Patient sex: M
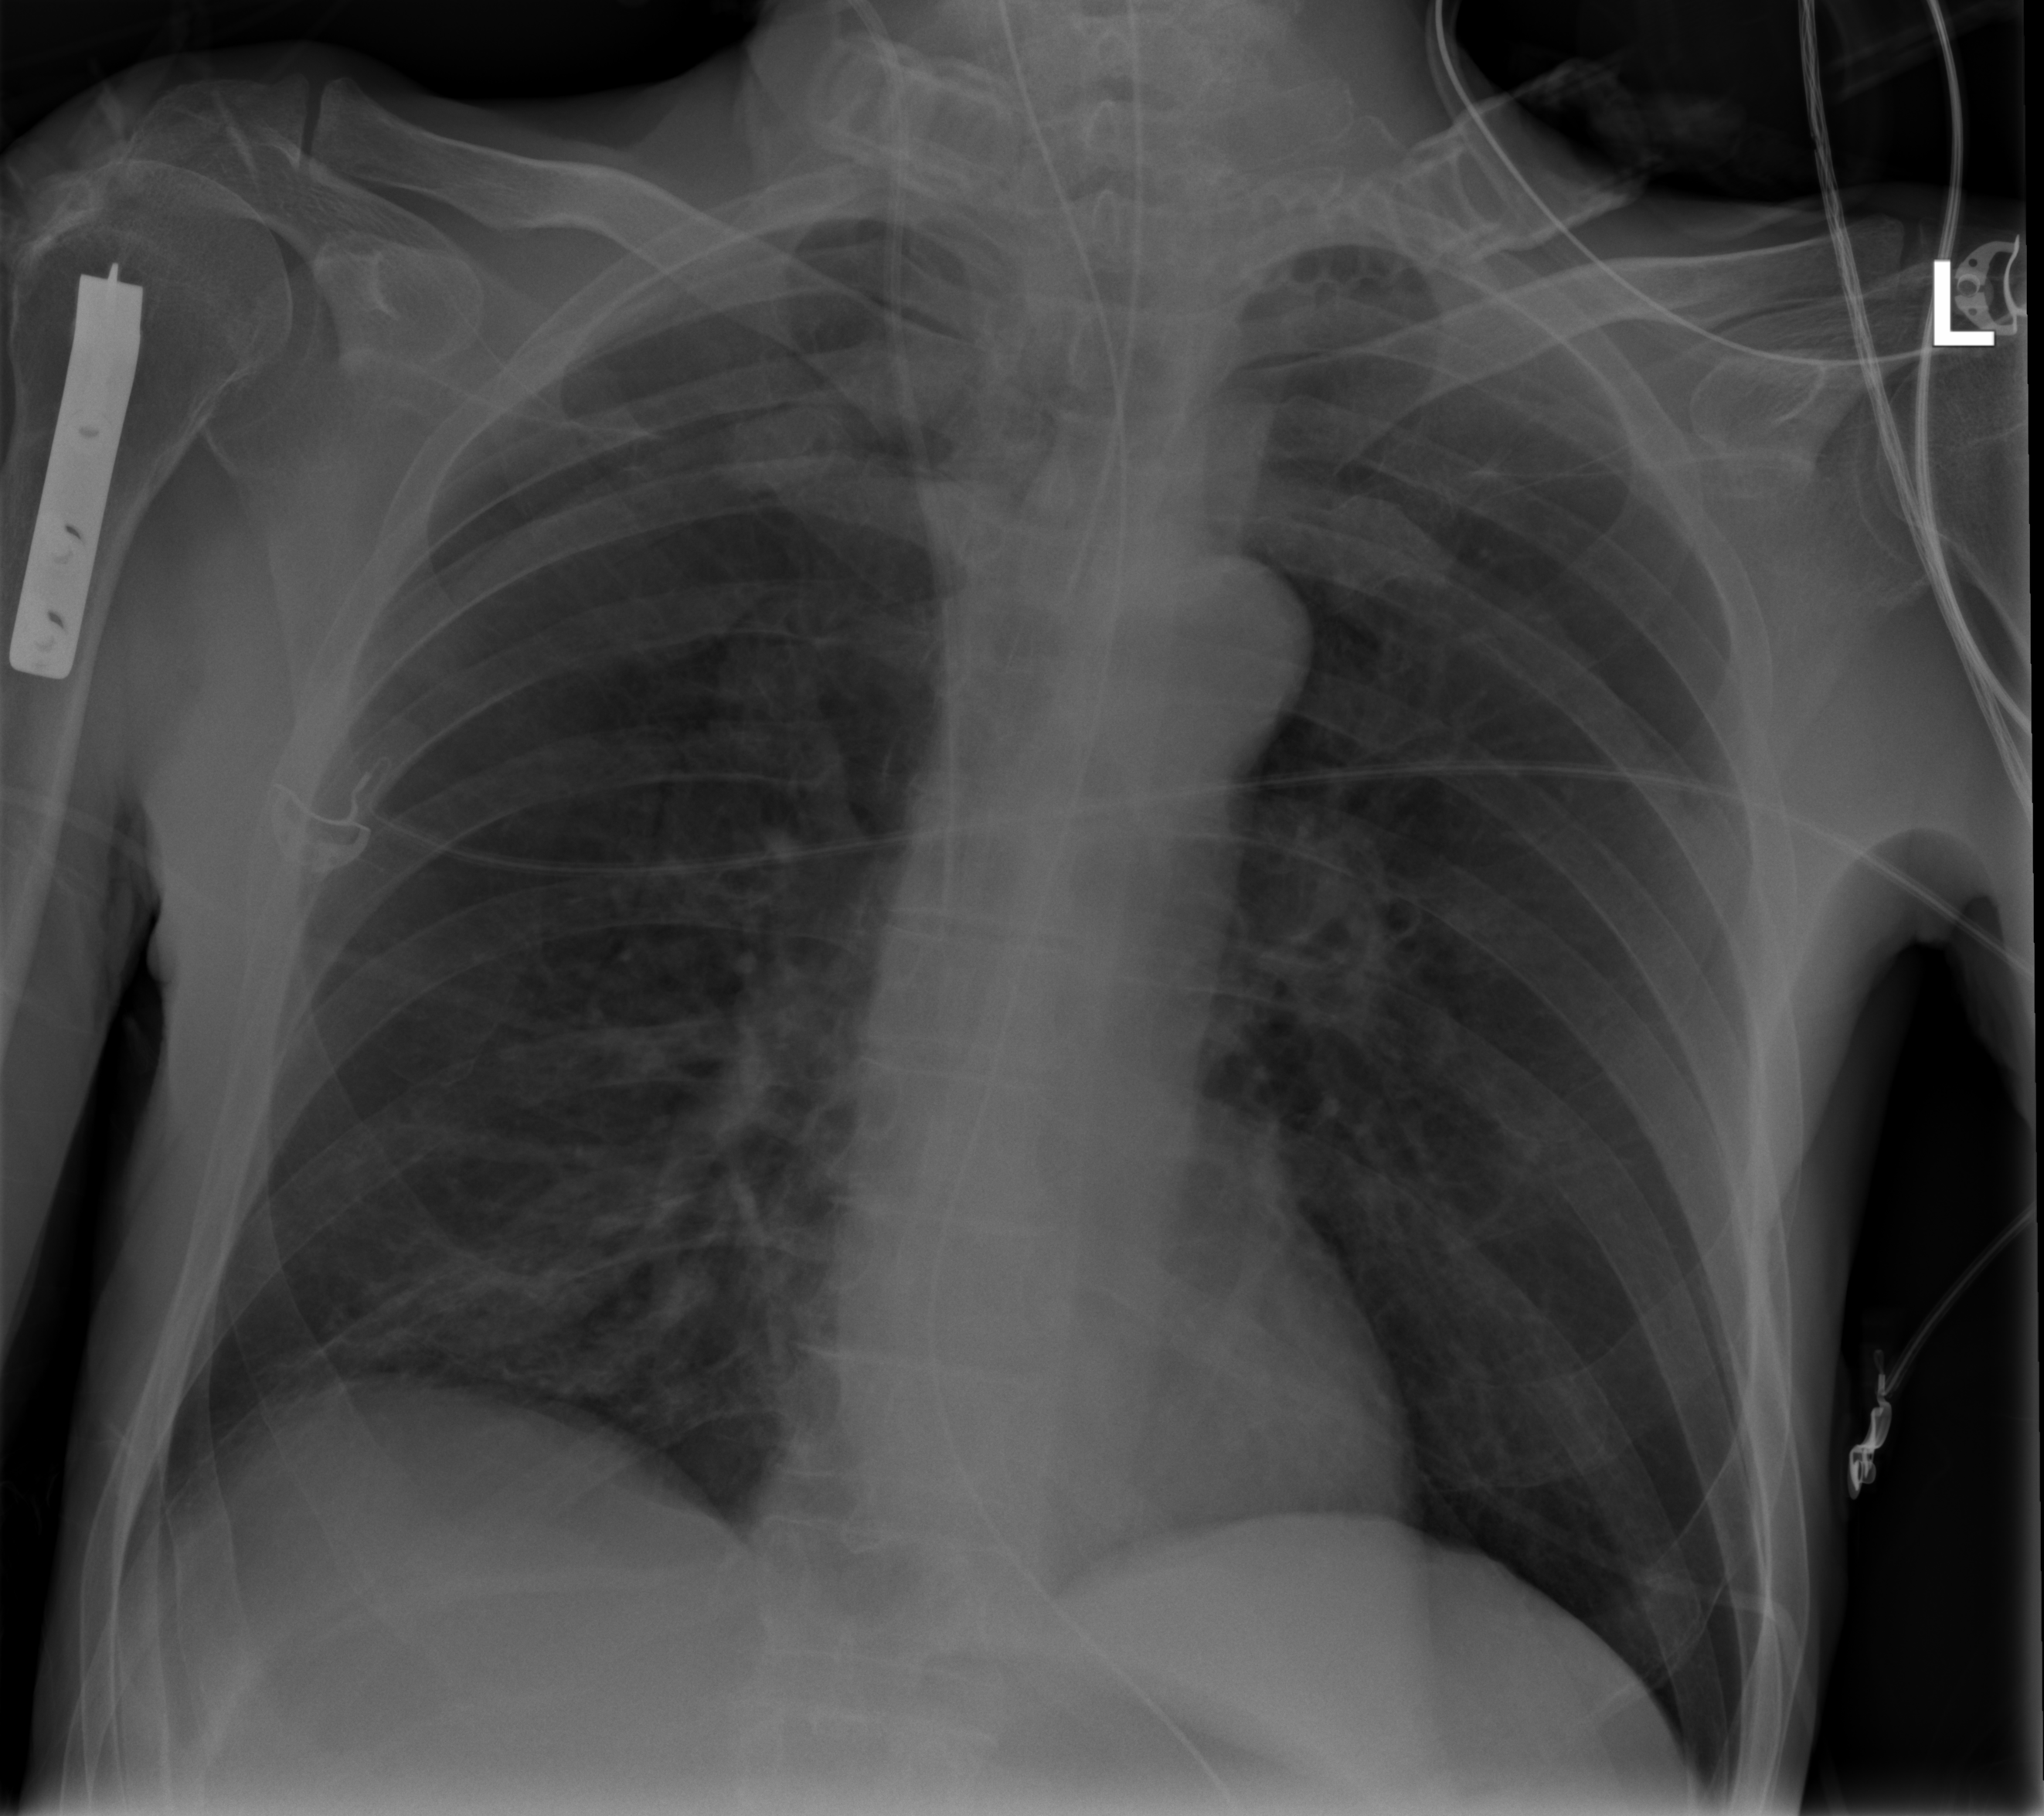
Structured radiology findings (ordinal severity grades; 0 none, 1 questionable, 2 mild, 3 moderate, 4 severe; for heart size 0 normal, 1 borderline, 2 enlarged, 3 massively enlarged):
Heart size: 0
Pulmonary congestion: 0
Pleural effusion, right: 0
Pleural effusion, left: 0
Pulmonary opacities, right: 0
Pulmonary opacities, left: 0
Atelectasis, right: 2
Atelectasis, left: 0